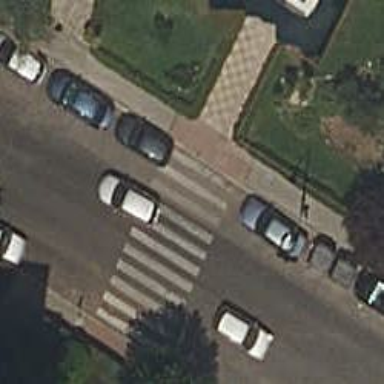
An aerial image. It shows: Marked road crossing.